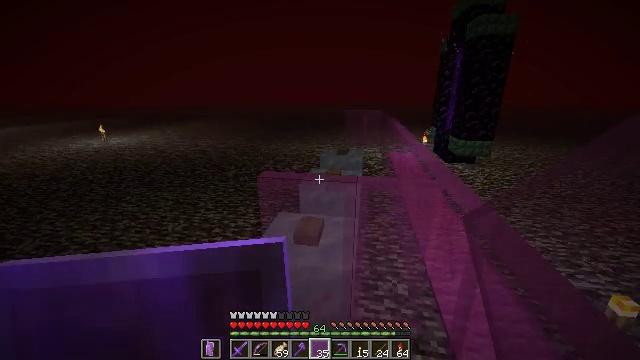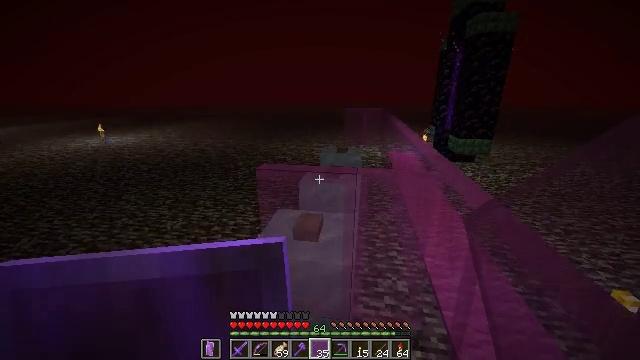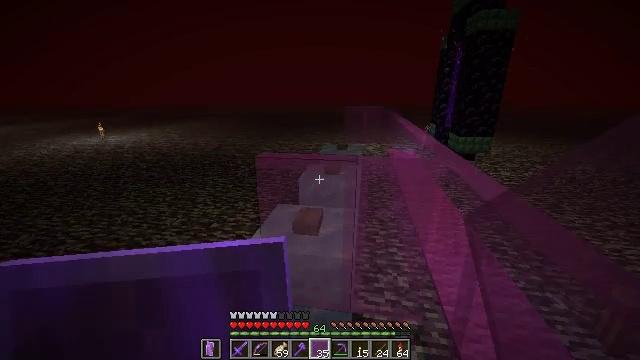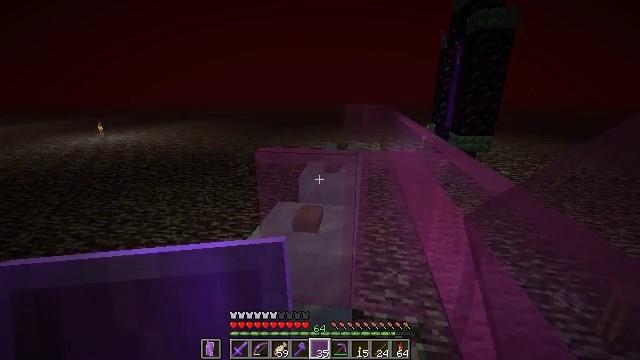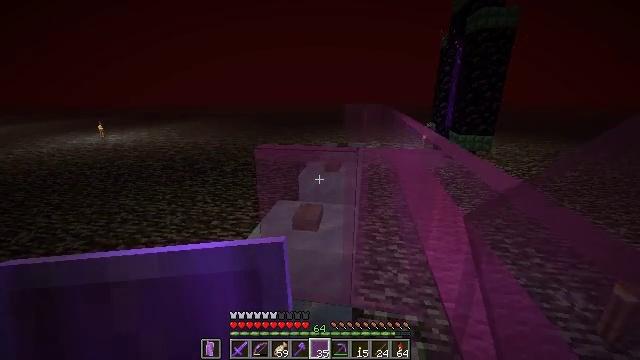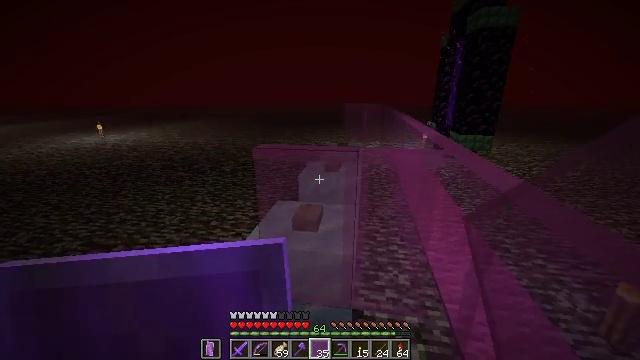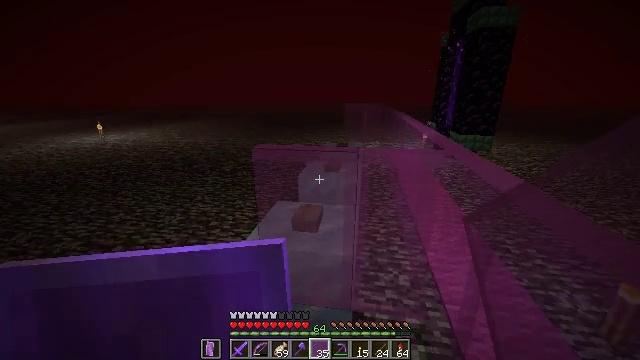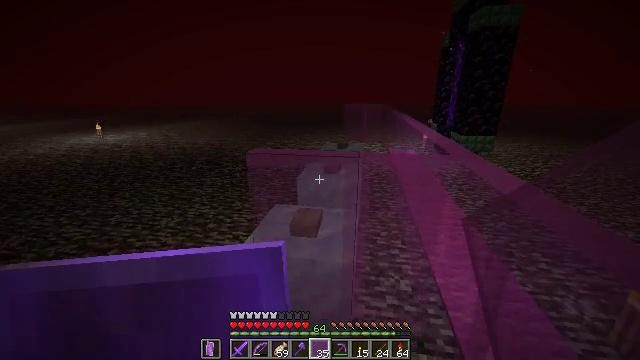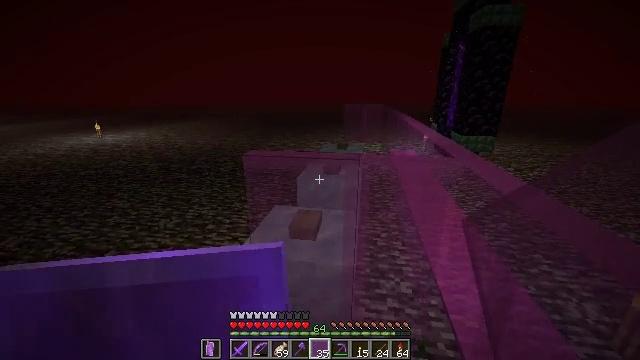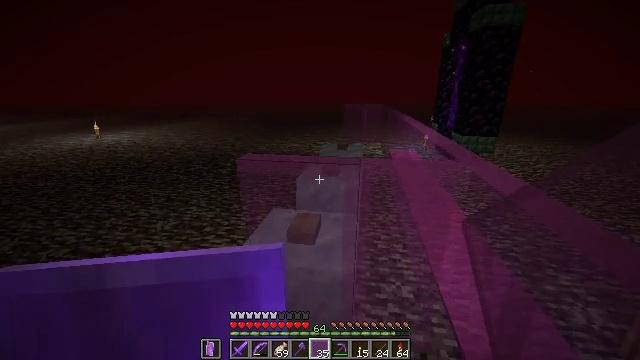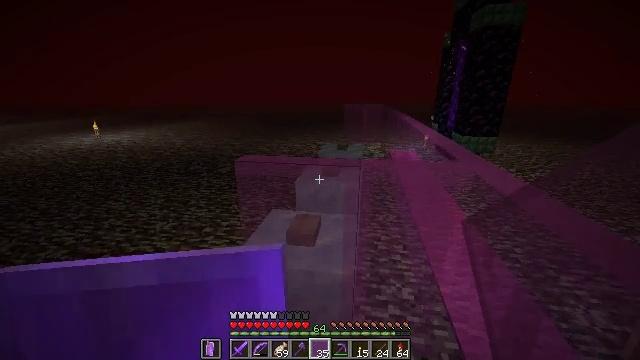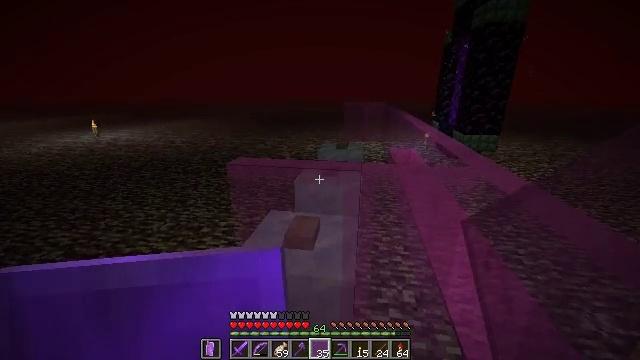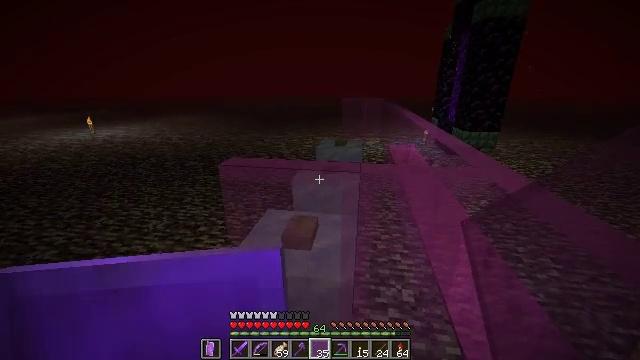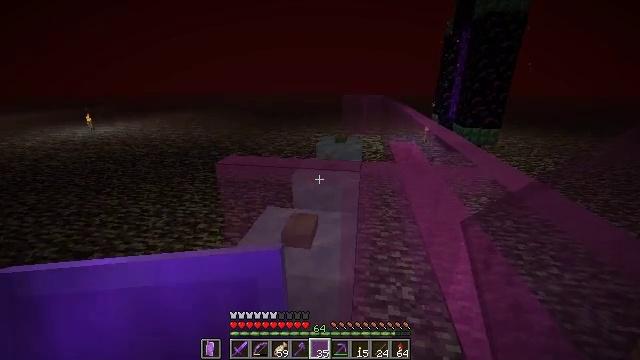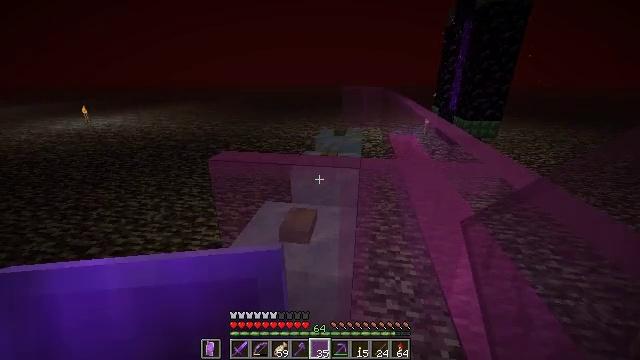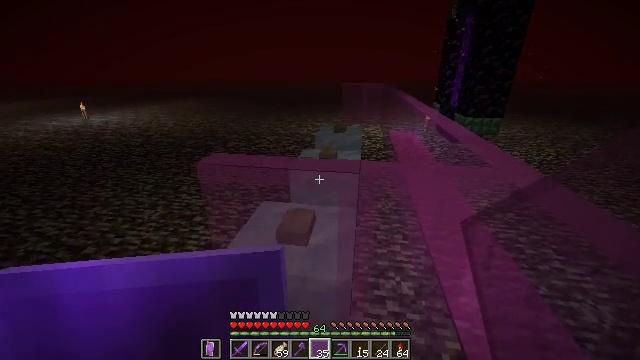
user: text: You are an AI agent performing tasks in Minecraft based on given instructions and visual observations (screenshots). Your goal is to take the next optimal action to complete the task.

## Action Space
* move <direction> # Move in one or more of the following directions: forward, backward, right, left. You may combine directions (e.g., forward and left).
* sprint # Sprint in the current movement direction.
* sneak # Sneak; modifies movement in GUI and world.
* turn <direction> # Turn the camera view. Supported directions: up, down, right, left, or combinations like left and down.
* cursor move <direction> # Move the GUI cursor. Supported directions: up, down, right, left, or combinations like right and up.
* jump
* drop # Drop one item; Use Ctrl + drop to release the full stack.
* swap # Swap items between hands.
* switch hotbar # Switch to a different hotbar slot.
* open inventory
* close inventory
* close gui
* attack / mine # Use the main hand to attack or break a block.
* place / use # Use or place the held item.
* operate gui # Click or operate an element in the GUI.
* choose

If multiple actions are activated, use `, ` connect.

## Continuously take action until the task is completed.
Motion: motion action
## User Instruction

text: Collect pieces of magenta stained glass pane.
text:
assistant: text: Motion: sneak
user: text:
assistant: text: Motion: sneak
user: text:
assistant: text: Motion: sneak
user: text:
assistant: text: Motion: sneak
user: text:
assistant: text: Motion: move forward, sneak
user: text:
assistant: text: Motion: move forward, sneak
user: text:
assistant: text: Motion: move forward, sneak
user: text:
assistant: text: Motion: move forward, sneak
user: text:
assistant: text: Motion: move forward, sneak
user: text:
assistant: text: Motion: move forward, sneak
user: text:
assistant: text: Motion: move forward, sneak
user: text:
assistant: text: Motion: move forward, sneak
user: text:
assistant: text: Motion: move forward, sneak
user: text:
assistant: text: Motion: move forward, sneak, turn down
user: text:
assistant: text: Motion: sneak
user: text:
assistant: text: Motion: sneak
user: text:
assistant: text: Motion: sneak, turn down
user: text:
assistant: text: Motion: sneak
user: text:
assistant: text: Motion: sneak
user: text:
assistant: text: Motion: sneak
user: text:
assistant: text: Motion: sneak
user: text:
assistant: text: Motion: sneak
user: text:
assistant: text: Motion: move left, sneak
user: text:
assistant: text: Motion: move left, sneak, turn right
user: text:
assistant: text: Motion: move left, sneak, turn right
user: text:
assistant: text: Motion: move left, sneak, turn right
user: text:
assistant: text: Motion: sneak, turn right
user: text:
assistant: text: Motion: sneak, turn right
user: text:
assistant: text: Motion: sneak, turn right
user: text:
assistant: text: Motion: sneak